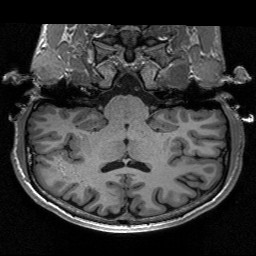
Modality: T1w
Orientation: sagittal
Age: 24
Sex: male
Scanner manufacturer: siemens
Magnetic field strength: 3 T
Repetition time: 2.53 s
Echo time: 0.00267 s